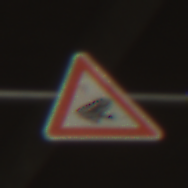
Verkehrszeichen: AmphibienwanderungLinks
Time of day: SunriseSunset
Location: Outdoor (Suburban)
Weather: PartlyCloudy
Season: NotSpecified
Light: Natural